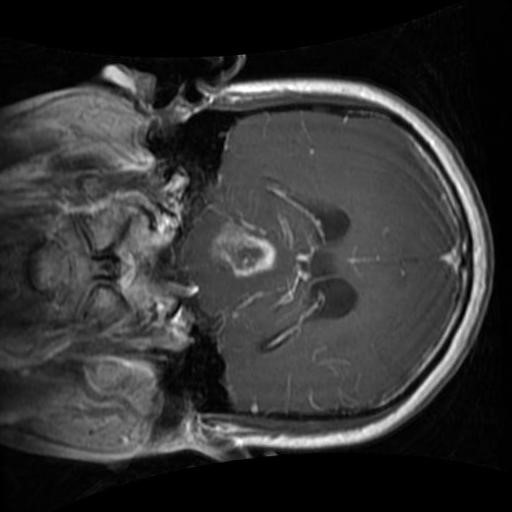
Label: brain_glioma